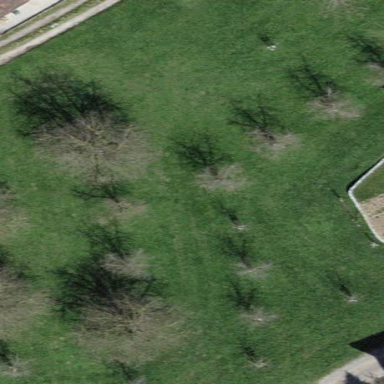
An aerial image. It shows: Orchard.